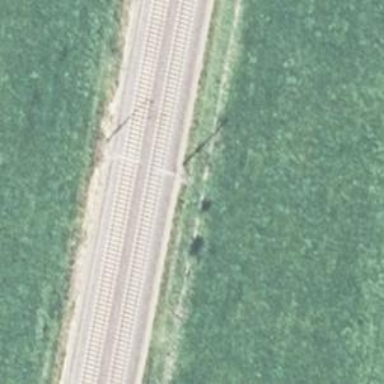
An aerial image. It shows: Railway milestone with catenary mast.